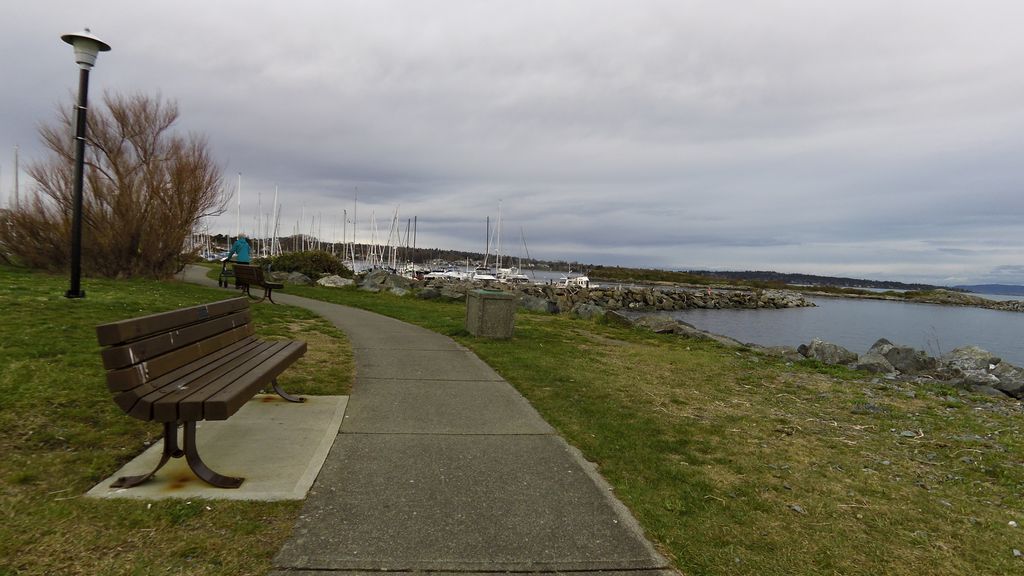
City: victoria